Question: I want o make a navbar to be transparent, I have the following code:
'''
<div class="navbar navbar-default navbar-fixed-top" style="top:50px; background:transparent;">
<div class="navbar-inner">
<div class="container">
<ul class="nav navbar-nav">
<a class="navbar-brand">My Company</a>
<li><a href="#">Home</a></li>
<li><a href="#">Portofolio</a></li>
<li><a href="#">Contact</a></li>
</ul>
</div>
</div>
</div>
'''
So I used 'background:transparent;' but the result is this:

There is a white line on top and an even bigger white line on top of the navbar. How can I remove that? Or how can I have transparent navbar?
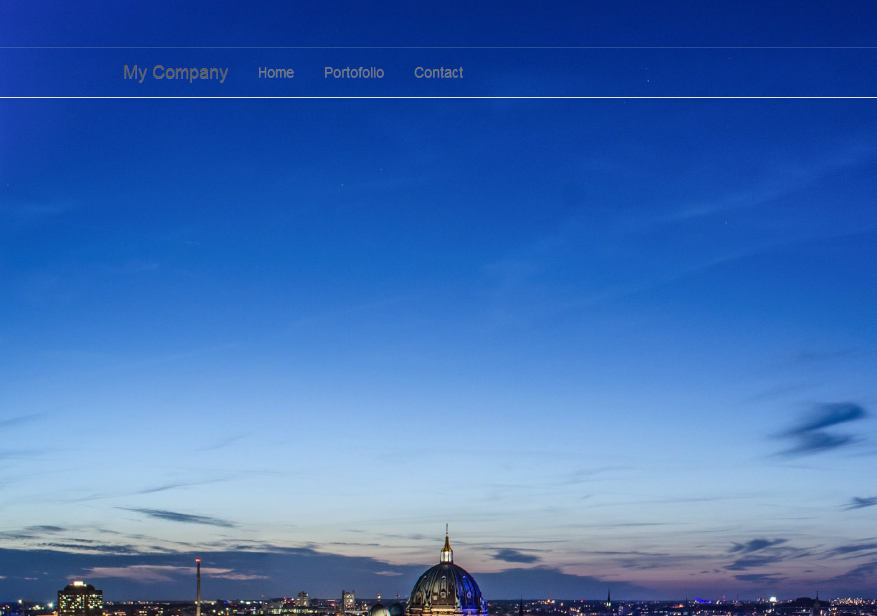
Answer: Add 'border:0;' and 'box-shadow:none'
'''
<div class="navbar navbar-default navbar-fixed-top">
<div class="navbar-inner">
<div class="container">
<ul class="nav navbar-nav">
<a class="navbar-brand">My Company</a>
<li><a href="#">Home</a></li>
<li><a href="#">Portofolio</a></li>
<li><a href="#">Contact</a></li>
</ul>
</div>
</div>
</div>
'''
Proper way of adding CSS:
'''
.navbar-default{
background:none !important;
border: 0;
box-shadow:none !important;
-webkit-box-shadow: none !important;
}
'''
<URL>